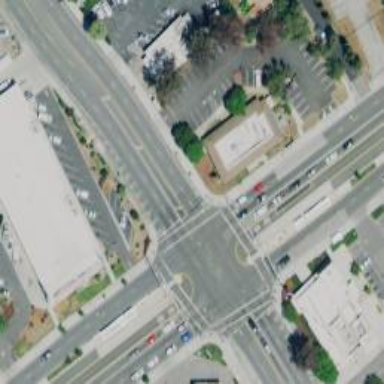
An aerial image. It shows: Solid stop line on the road.